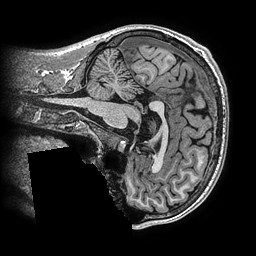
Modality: T1w
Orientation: sagittal
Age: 22
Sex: male
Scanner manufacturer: ge
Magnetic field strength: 3 T
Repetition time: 0.006952 s
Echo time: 0.00292 s